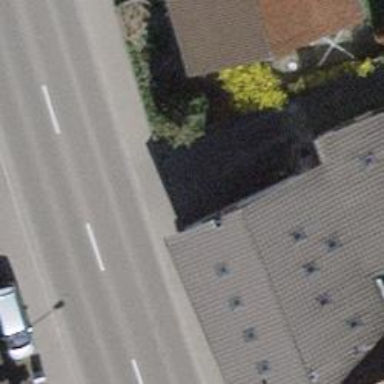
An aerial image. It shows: Sidewalk along the footway.